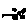
Label: moon